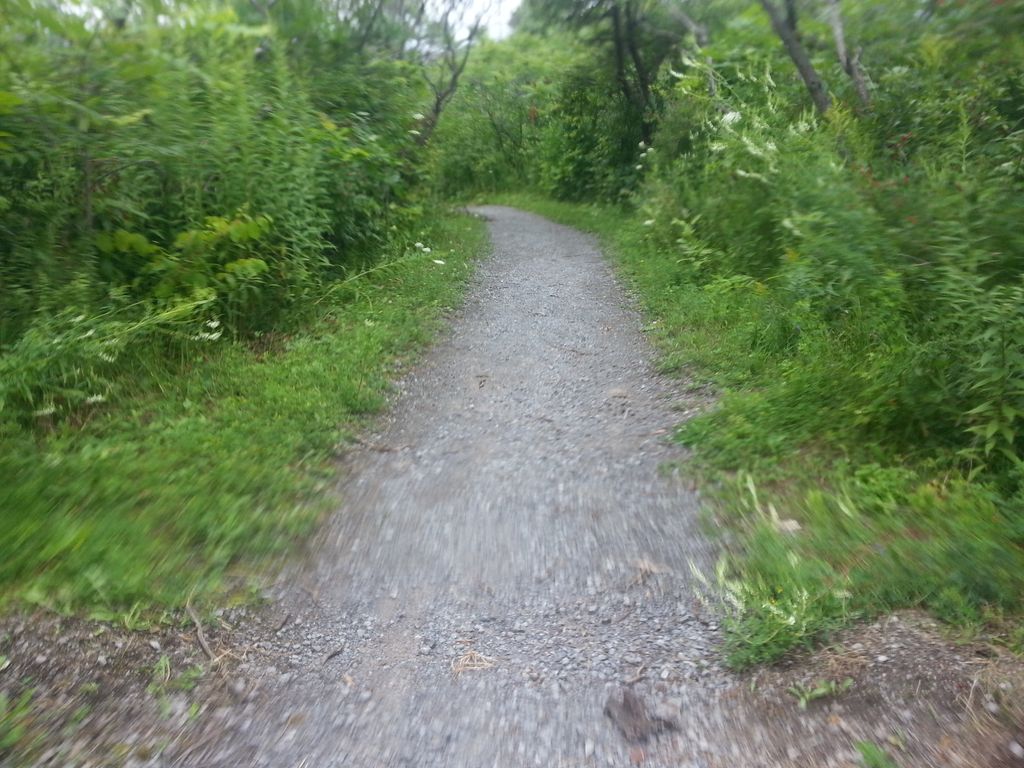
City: ottawa-gatineau